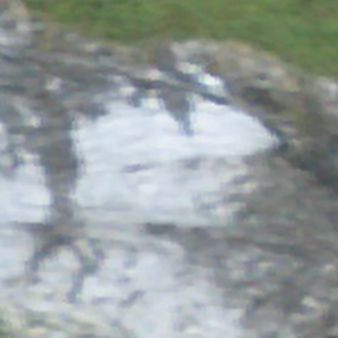
Label: other